Field crop: tomato
Growth stage: 2
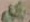
Species: solanum